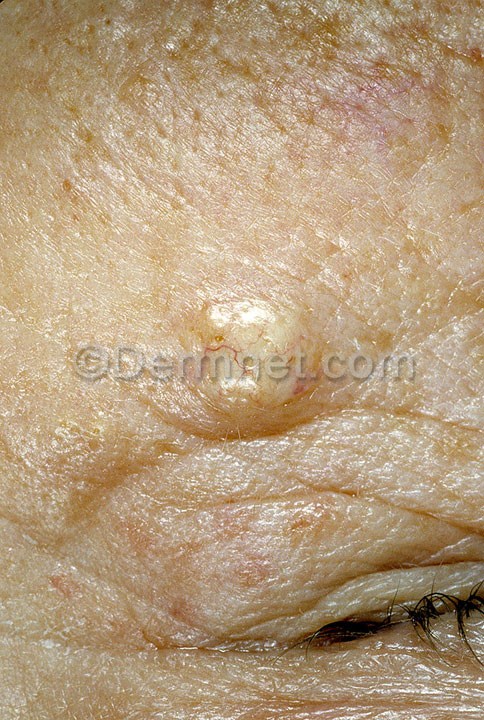
Disease: Actinic Keratosis Basal Cell Carcinoma and other Malignant Lesions